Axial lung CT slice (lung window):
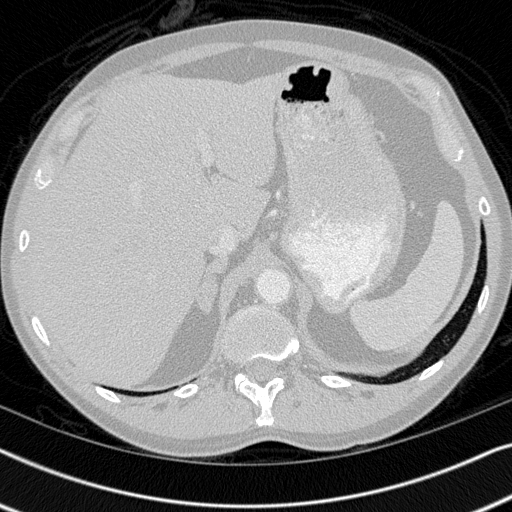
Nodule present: no